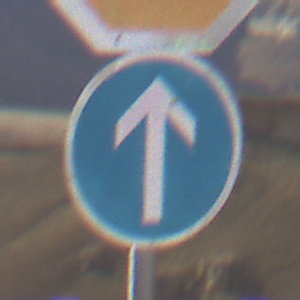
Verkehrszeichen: VorgeschriebeneFahrtrichtungGeradeaus
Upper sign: Stop
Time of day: MorningAfternoon
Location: Outdoor (Nature)
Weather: PartlyCloudy
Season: NotSpecified
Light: Natural